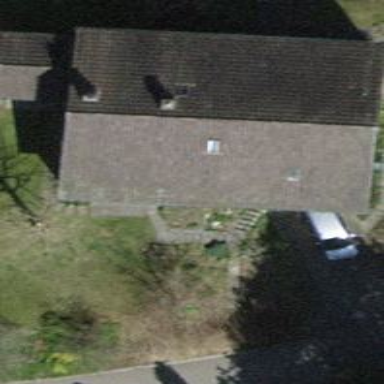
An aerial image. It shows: Building with tile roof.